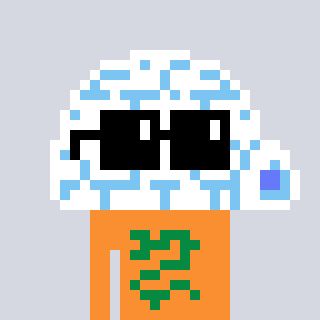
a pixel art character with square black sunglasses, a igloo-shaped head and a orange-colored body on a cool background